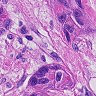
Metastatic tissue present: yes